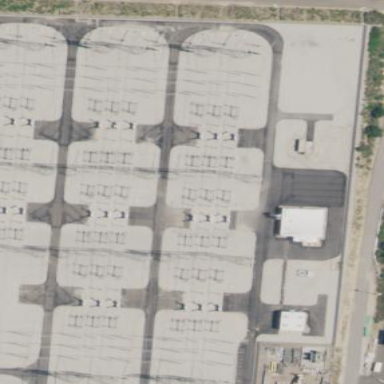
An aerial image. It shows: Transmission level substation.